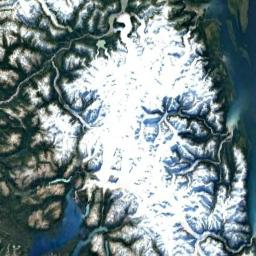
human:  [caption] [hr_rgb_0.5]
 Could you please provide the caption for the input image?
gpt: There is snow on the part of the snowberg .

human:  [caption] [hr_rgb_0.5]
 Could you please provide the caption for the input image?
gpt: The snow berg is next to the water .

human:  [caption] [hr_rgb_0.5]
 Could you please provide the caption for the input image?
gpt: The snowberg is surrounded by the blue water and the snowberg consist of lots of ridges and valleys .

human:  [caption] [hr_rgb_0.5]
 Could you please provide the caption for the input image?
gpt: A large mountain covered in snow is surrounded by blue water .

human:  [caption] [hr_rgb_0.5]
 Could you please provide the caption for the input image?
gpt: There are much snow and some lakes on the snowberg .